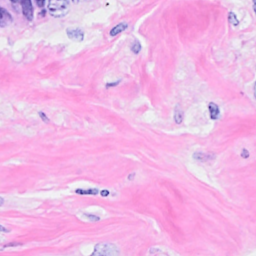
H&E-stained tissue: Breast